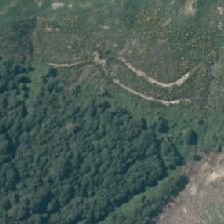
Land cover: indigenous_forest